Field crop: maize
Growth stage: 2
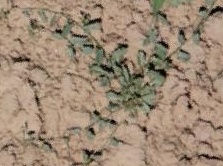
Species: convolvulus